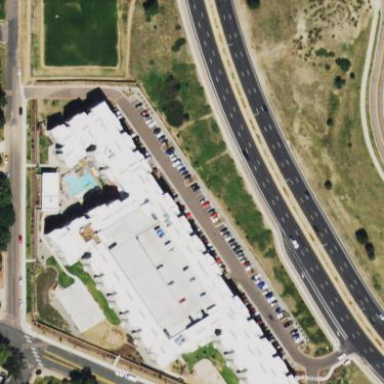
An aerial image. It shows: Multi-storey parking building.